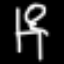
Label: chair